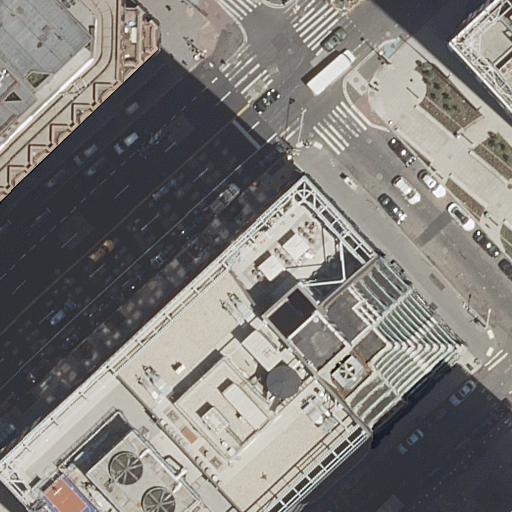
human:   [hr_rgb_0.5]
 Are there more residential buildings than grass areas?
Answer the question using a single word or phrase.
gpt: no

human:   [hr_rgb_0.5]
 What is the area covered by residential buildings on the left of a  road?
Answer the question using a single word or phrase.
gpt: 2957m2

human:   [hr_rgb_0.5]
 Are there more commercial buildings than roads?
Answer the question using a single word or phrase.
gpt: no

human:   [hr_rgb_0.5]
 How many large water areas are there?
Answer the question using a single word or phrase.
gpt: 0

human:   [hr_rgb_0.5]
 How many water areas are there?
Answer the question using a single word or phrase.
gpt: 0

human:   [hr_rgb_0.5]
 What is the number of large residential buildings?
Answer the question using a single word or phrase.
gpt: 2

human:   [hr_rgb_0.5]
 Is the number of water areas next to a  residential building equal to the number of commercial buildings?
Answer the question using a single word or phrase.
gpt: yes

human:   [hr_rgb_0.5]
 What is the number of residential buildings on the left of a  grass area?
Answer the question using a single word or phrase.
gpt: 3

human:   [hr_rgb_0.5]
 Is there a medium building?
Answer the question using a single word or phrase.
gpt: yes

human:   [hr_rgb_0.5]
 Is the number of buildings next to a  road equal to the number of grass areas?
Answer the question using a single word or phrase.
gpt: no

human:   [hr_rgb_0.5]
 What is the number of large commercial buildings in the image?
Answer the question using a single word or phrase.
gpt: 0

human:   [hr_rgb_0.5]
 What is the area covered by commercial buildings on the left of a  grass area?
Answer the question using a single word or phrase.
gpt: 0m2

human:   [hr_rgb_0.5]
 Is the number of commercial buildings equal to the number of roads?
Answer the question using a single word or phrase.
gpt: no

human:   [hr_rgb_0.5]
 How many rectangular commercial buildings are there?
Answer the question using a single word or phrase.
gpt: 0

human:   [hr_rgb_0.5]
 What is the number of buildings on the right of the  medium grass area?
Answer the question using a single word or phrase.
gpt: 1

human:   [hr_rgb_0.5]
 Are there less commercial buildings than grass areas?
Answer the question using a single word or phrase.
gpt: yes

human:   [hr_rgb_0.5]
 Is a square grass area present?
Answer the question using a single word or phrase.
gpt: no

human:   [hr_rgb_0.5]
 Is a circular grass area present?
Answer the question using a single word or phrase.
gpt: no

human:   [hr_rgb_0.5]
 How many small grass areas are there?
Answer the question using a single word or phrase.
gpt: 4

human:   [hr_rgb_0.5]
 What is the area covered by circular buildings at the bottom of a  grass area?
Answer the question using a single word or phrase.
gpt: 0m2

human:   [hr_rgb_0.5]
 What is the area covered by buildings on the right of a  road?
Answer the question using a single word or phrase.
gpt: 697m2

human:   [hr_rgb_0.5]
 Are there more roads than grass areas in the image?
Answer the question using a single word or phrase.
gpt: yes

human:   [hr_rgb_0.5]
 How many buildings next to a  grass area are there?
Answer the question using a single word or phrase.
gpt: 4

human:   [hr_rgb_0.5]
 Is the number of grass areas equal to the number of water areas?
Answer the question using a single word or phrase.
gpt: no

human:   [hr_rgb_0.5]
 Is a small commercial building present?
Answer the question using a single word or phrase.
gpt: no

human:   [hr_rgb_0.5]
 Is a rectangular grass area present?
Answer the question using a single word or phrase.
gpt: yes

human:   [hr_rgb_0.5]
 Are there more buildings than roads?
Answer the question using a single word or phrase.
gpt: no

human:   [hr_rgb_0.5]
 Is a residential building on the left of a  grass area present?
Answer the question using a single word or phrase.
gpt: yes

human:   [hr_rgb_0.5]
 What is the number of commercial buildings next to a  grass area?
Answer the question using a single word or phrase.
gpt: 0

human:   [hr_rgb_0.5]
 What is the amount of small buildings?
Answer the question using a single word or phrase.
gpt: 1

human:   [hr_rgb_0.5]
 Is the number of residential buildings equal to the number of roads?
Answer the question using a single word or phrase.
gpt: no

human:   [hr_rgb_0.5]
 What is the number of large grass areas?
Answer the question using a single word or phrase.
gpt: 0

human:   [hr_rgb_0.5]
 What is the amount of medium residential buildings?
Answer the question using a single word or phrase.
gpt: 1

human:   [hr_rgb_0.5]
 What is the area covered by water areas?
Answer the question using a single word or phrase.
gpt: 0m2

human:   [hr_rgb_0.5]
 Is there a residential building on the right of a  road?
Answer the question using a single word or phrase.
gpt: yes

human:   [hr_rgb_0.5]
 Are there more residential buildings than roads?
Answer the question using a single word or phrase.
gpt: no